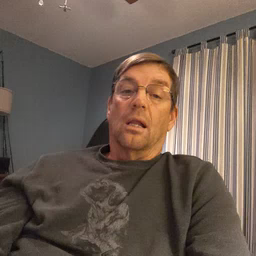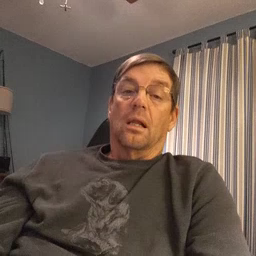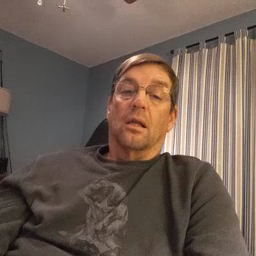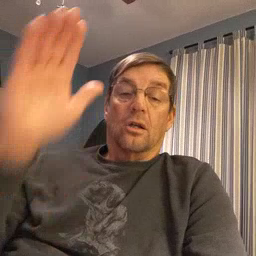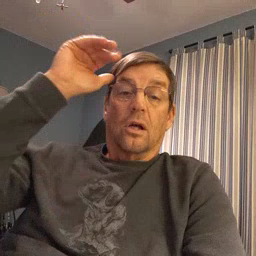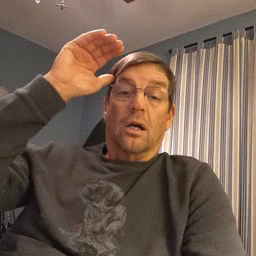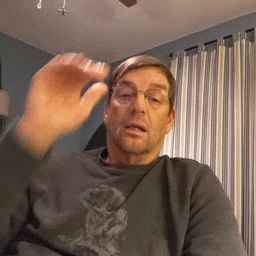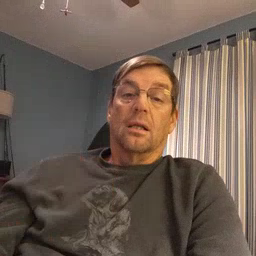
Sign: donkey